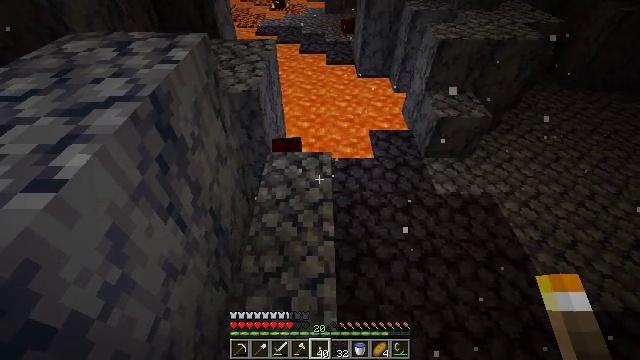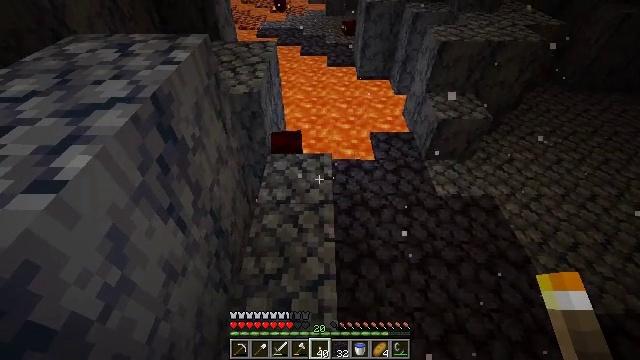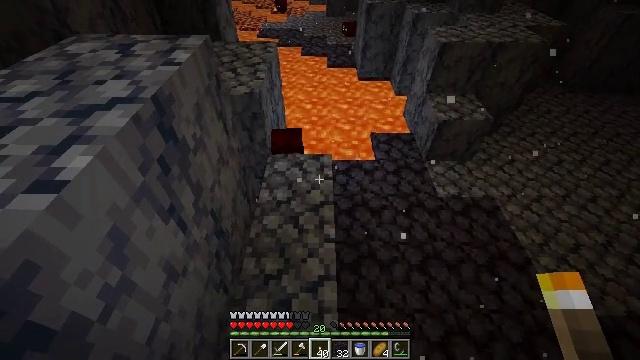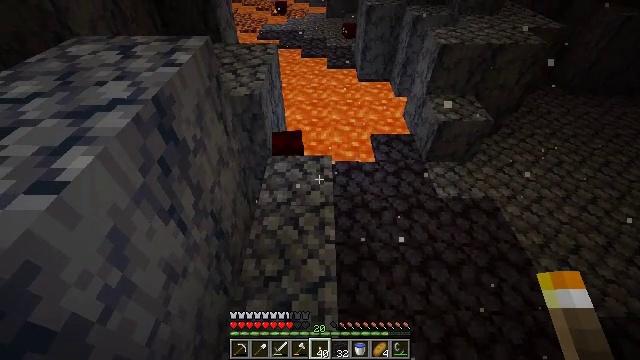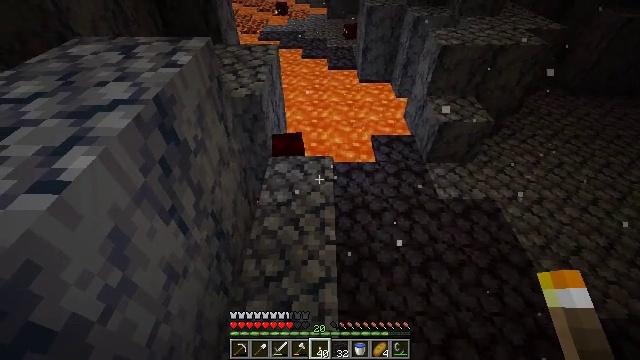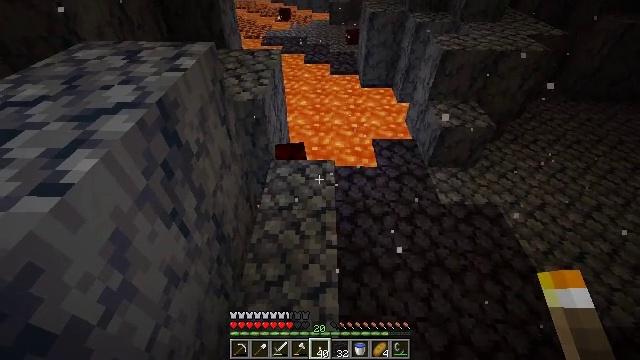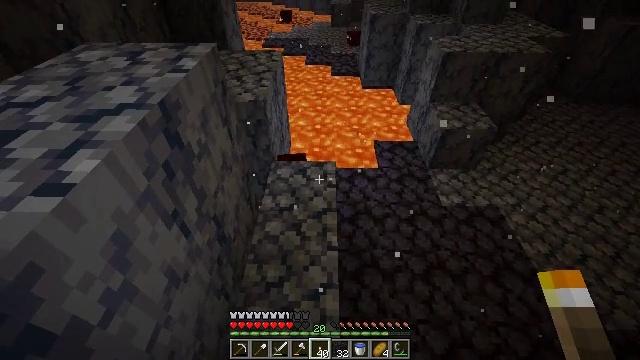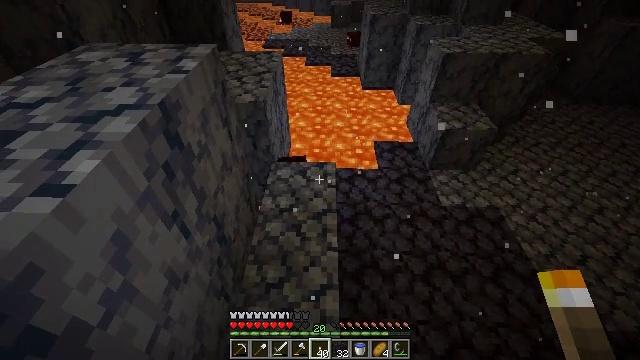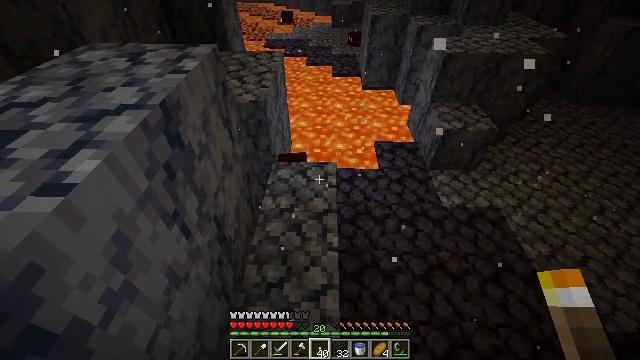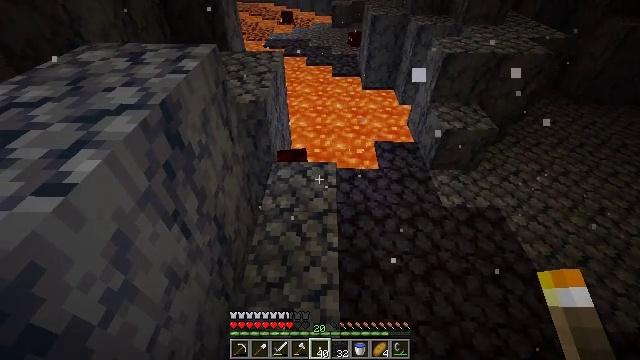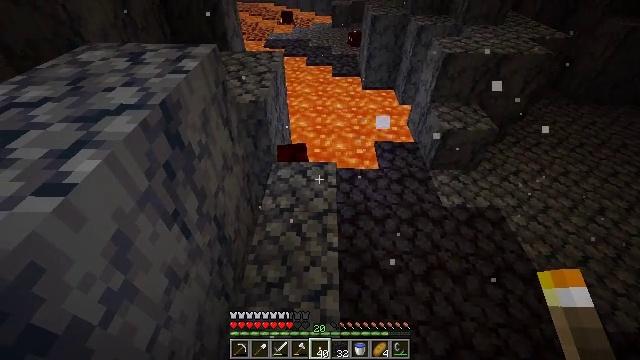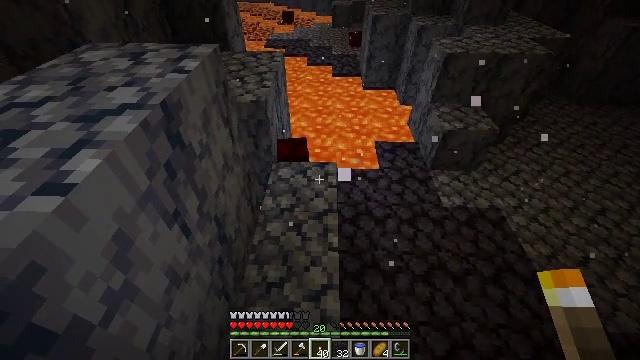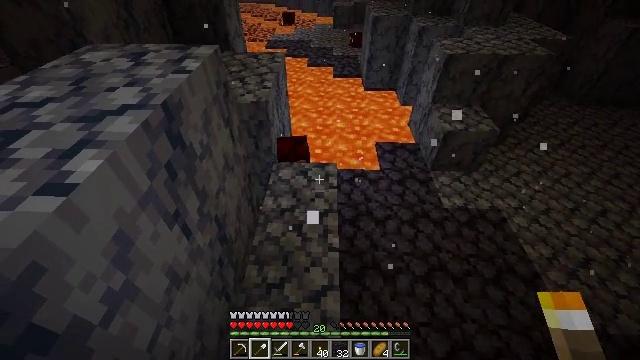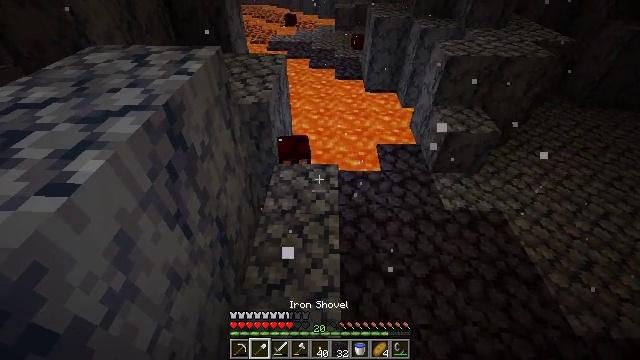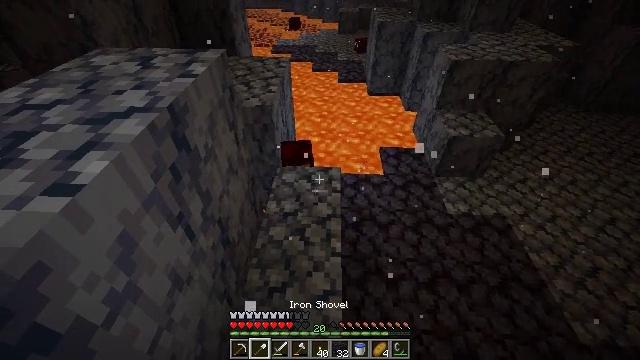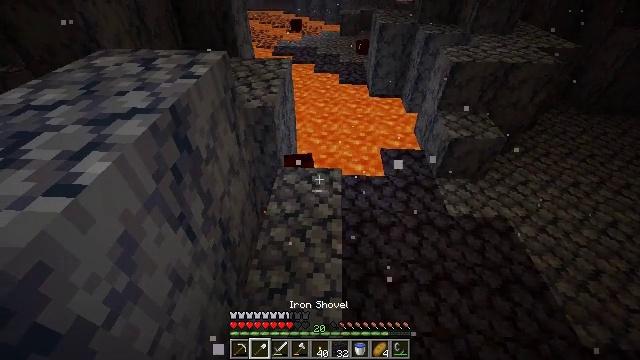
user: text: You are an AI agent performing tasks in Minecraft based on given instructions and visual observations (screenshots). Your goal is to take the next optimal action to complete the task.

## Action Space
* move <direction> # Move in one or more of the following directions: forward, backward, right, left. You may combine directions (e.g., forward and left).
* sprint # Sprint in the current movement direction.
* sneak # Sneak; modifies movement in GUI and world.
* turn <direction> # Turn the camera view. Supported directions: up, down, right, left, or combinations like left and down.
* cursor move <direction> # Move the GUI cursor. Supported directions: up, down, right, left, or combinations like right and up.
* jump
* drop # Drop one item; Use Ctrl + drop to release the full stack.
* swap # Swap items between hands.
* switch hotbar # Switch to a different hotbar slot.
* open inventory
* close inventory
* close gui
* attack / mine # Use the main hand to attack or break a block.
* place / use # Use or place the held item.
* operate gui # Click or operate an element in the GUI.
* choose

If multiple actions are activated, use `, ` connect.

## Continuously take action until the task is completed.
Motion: motion action
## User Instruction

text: Defeat a magma cube.
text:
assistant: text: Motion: no_op
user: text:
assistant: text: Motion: no_op
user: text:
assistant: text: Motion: no_op
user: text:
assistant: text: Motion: no_op
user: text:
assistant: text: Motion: no_op
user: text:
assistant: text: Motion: no_op
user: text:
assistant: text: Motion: no_op
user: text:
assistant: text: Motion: no_op
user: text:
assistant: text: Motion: no_op
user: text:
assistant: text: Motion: no_op
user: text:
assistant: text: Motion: no_op
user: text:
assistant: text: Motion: switch to hotbar 2
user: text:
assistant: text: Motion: switch to hotbar 2
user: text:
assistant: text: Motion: switch to hotbar 2
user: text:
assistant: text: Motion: switch to hotbar 2
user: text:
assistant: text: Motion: no_op
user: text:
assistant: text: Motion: no_op
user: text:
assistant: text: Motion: no_op
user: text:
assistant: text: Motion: no_op
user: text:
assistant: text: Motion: no_op
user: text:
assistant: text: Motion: no_op
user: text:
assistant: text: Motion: no_op
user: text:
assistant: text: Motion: no_op
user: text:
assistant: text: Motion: no_op
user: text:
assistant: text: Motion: switch to hotbar 3
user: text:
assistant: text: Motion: switch to hotbar 3
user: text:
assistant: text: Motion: switch to hotbar 3
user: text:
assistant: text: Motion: no_op
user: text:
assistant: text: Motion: no_op
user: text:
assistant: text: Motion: no_op